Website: home-depot
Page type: billing-address
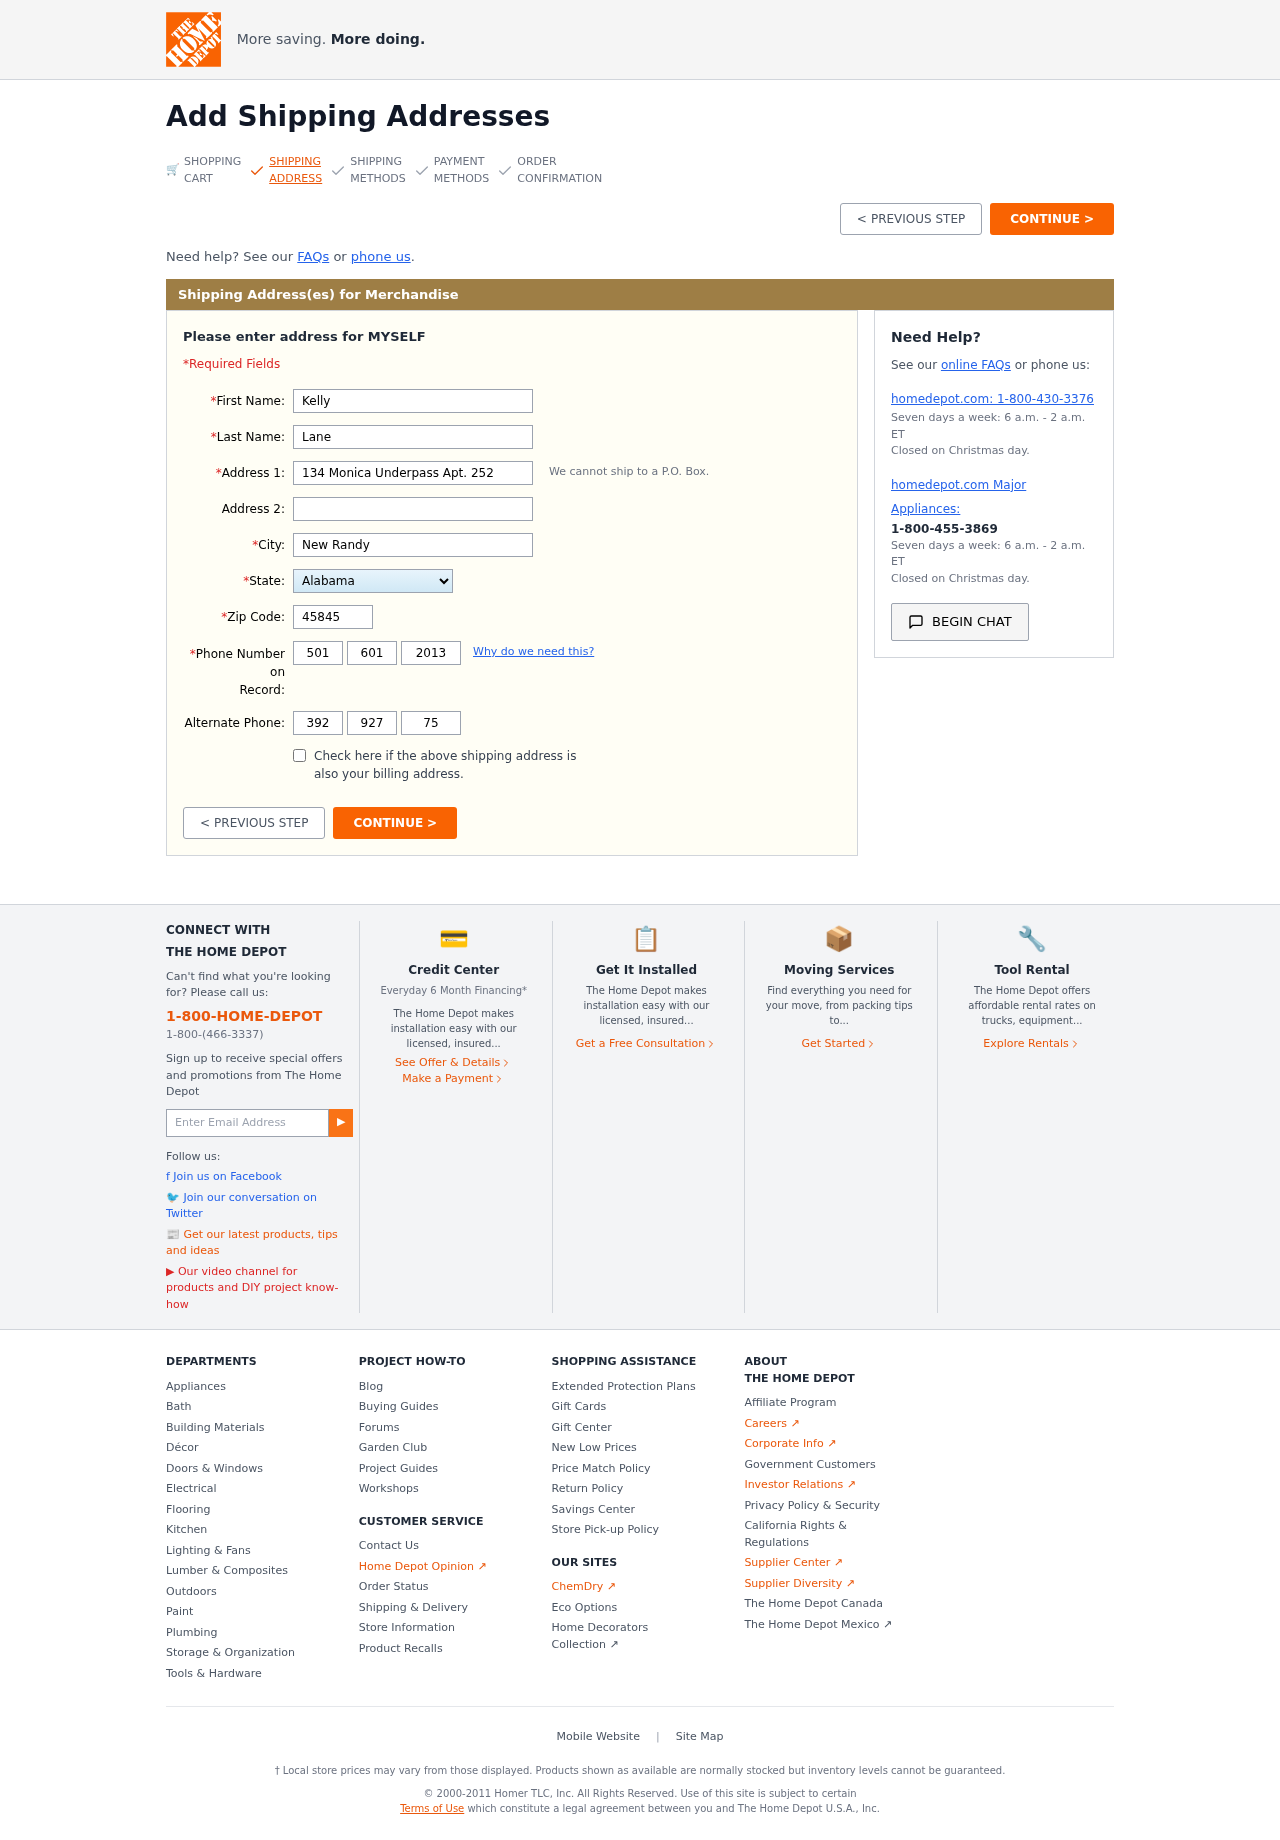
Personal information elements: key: PII_STATE
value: Alabama
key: PII_FIRSTNAME
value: Kelly
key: PII_LASTNAME
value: Lane
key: PII_STREET
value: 134 Monica Underpass Apt. 252
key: PII_CITY
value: New Randy
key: PII_POSTCODE
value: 45845
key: PII_PHONE_AREA
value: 501
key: PII_PHONE_PREFIX
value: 601
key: PII_PHONE_LINE
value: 2013
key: PII_PHONE_ALT_AREA
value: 392
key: PII_PHONE_ALT_PREFIX
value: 927
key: PII_PHONE_ALT_LINE
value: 7586